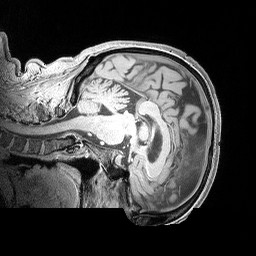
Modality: MP2RAGE
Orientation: sagittal
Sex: female
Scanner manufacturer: siemens
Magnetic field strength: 3 T
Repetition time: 5 s
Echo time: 0.00292 s